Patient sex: M
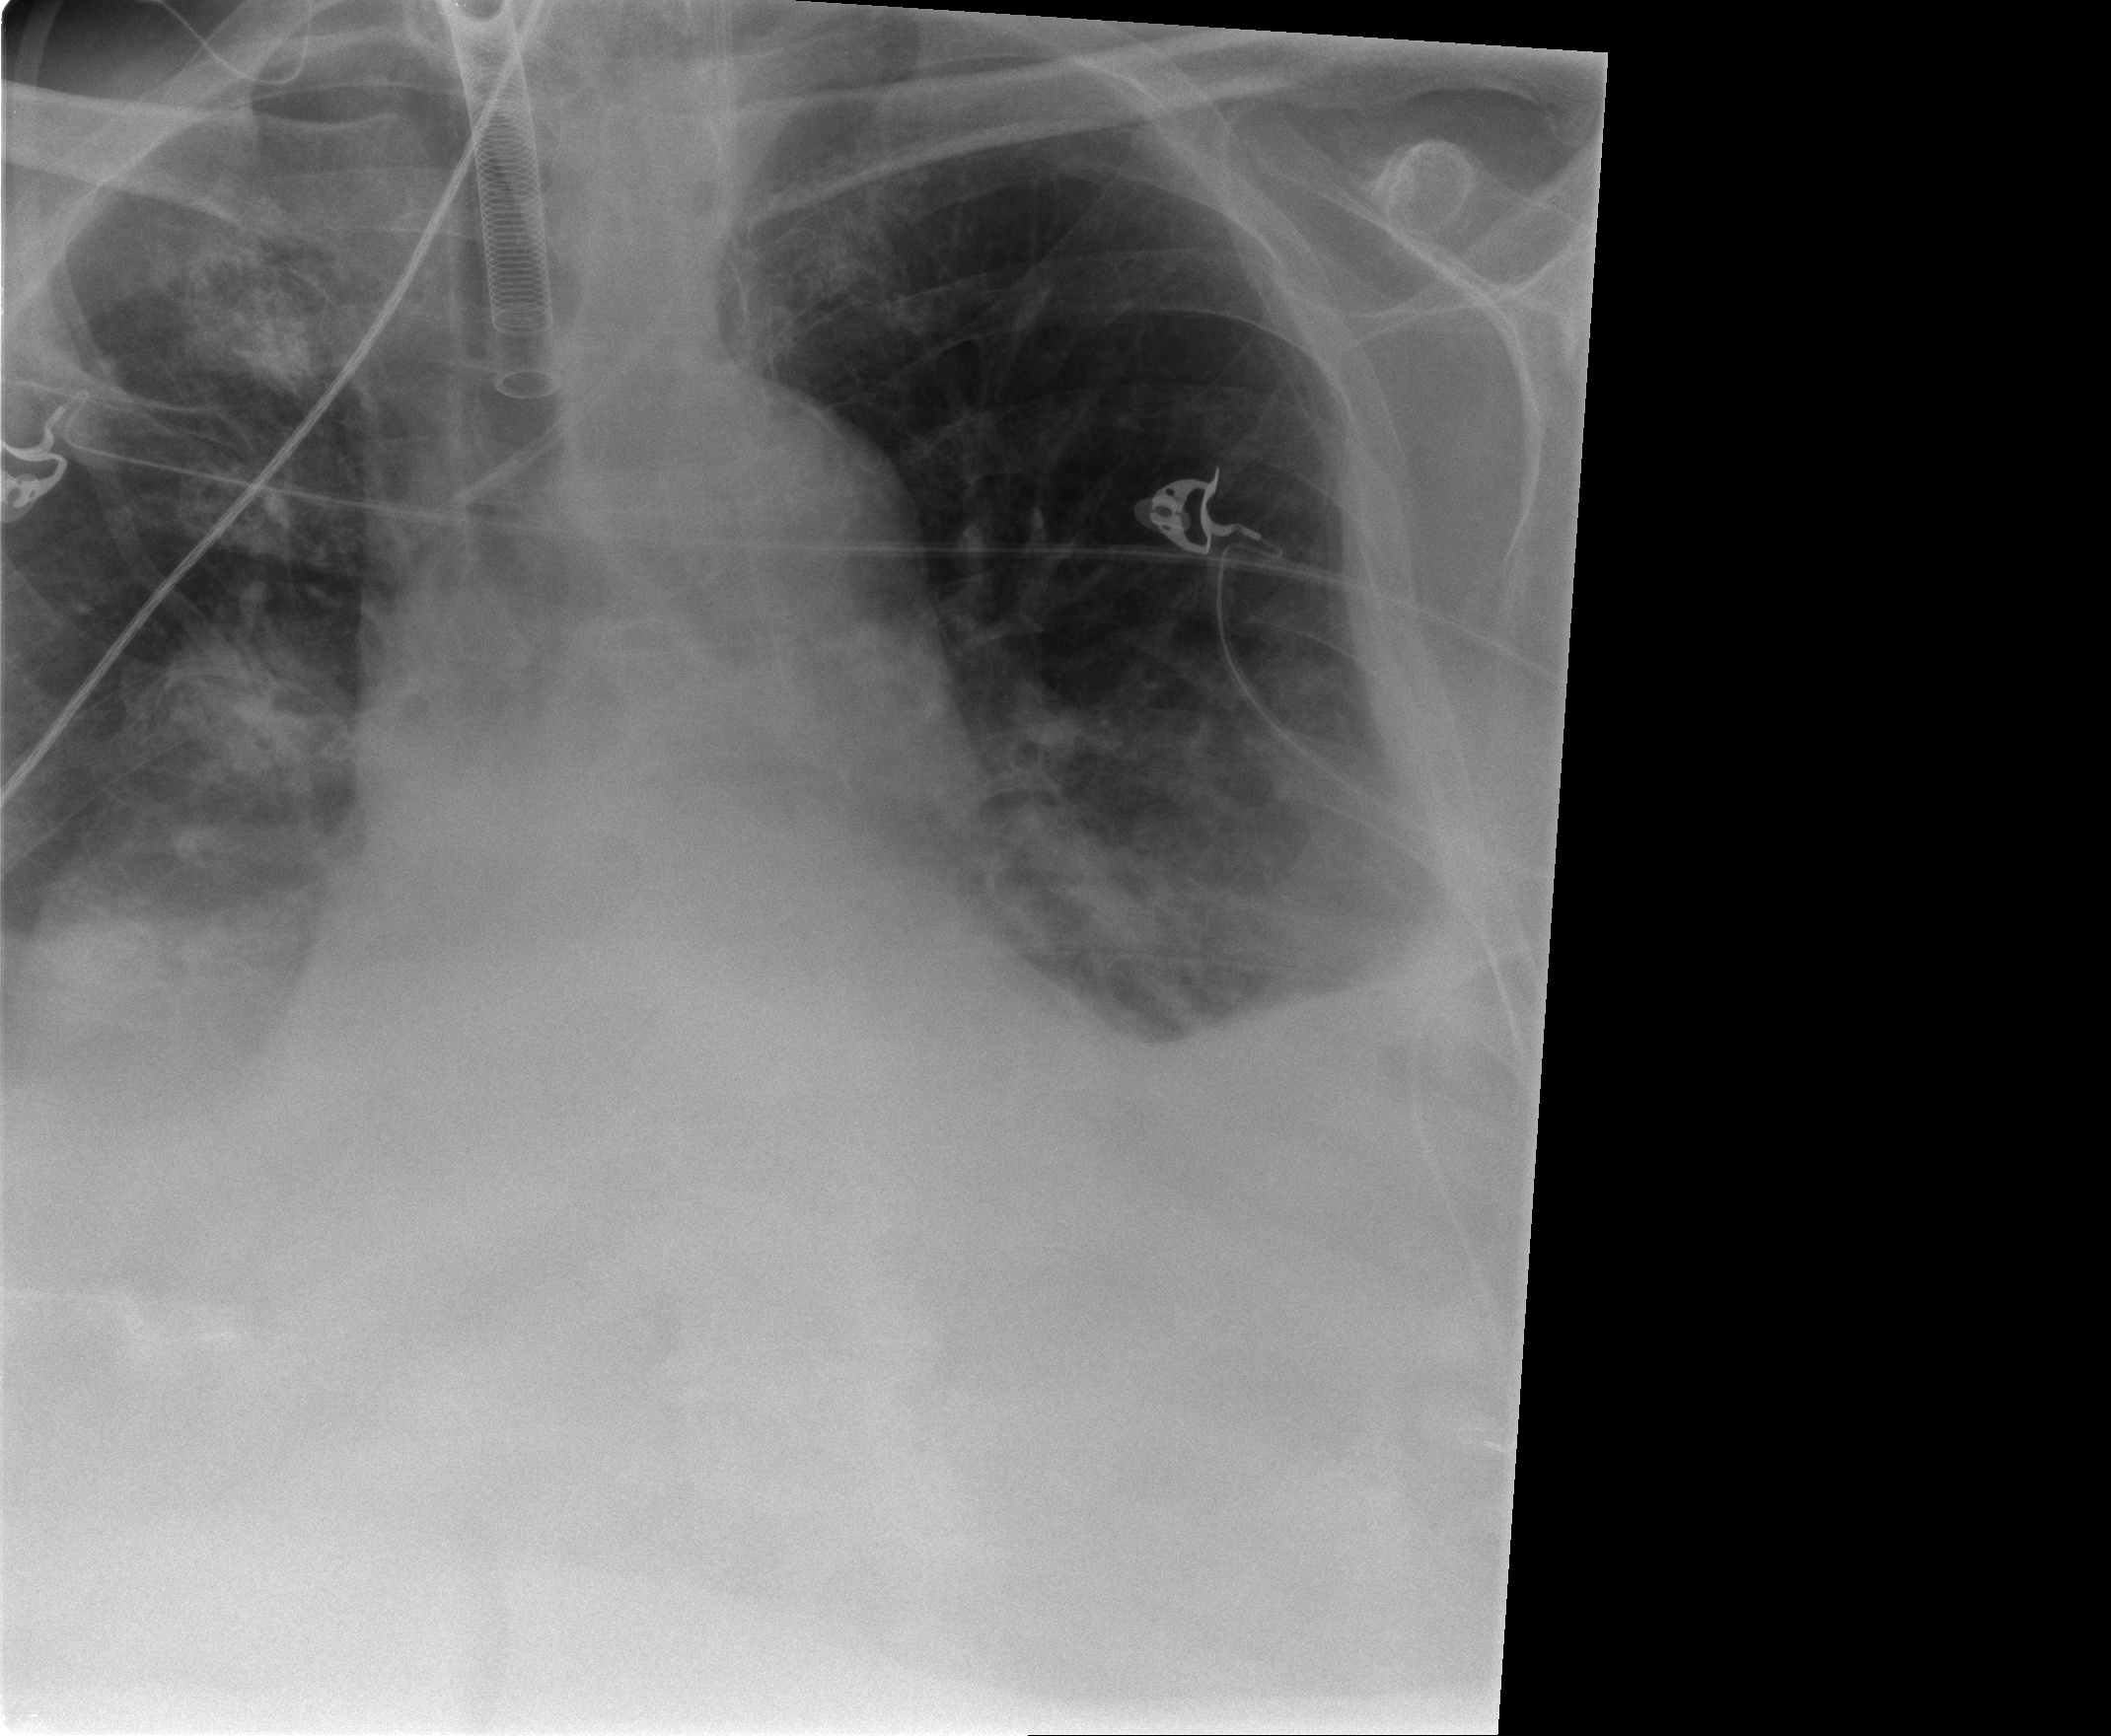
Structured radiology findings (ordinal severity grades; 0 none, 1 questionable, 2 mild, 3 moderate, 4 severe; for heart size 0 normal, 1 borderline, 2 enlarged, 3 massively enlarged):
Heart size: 2
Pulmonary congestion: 2
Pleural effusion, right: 3
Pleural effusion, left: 3
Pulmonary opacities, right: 2
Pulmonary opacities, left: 1
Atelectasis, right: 2
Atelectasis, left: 2